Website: ulta-beauty
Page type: billing-address
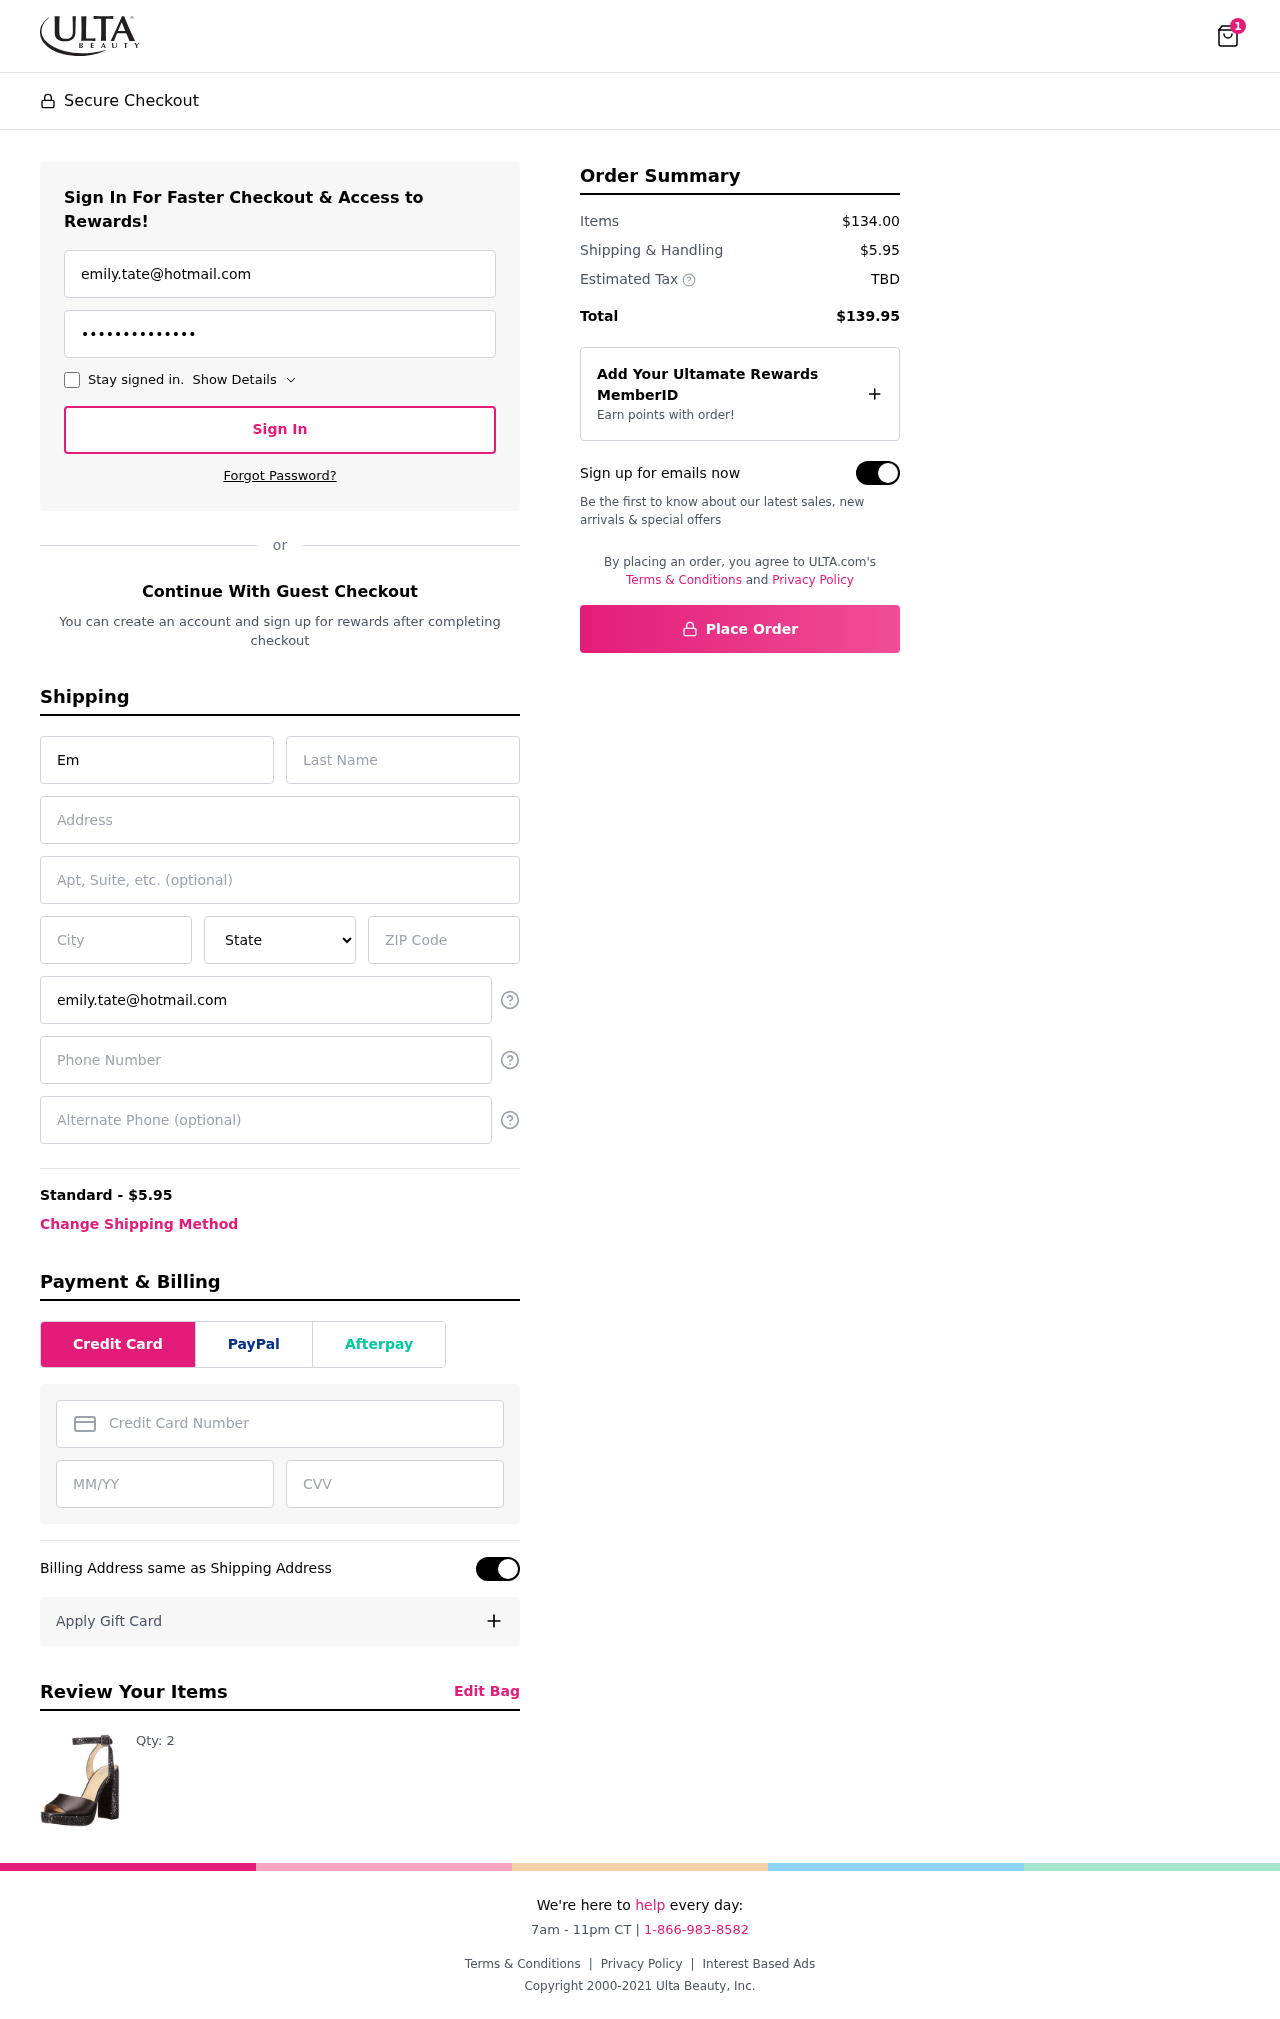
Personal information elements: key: PII_STATE
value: Hawaii
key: PII_EMAIL
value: emily.tate@hotmail.com
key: PII_FIRSTNAME
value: Emily
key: PII_LASTNAME
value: Tate
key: PII_STREET
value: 29620 Knight Green
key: PII_STREET2
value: Apt. 388
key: PII_CITY
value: Kellyland
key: PII_POSTCODE
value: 98273
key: PII_PHONE
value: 2894768005
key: PII_ALT_PHONE
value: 5106250943
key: PII_CARD_NUMBER
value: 3415 8662 0964 060
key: PII_CARD_EXPIRY
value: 06/30
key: PII_CARD_CVV
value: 8459
Product elements: key: PRODUCT1_QUANTITY
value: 2
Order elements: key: ORDER_NUM_ITEMS
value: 1
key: ORDER_SHIPPING_COST
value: $5.95
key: ORDER_SUBTOTAL
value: $134.00
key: ORDER_TOTAL
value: $139.95